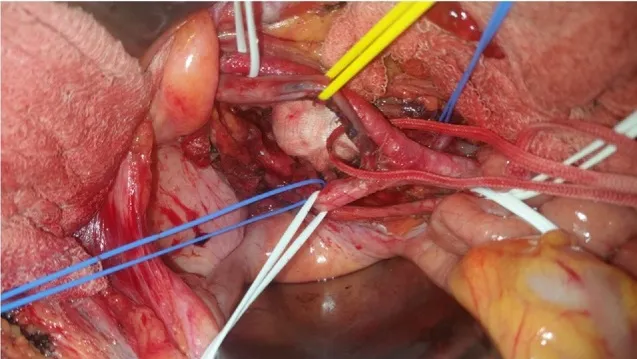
Intraoperative view after mass resection.
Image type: medical_photograph (other_medical_photograph)